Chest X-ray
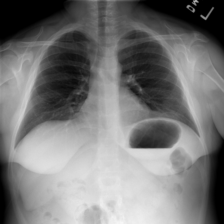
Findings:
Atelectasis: negative
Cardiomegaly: negative
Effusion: negative
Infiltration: negative
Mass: negative
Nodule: negative
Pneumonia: negative
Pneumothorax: negative
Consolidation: negative
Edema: negative
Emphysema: negative
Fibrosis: negative
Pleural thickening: negative
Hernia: negative